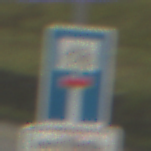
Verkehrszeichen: SackgasseRadverkehrDurchlaessig
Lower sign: HinweisGeaenderteVorfahrtVerkehrsfuehrungVerkehrsregelung3
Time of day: SunriseSunset
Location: Outdoor (Nature)
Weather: PartlyCloudy
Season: NotSpecified
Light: Natural